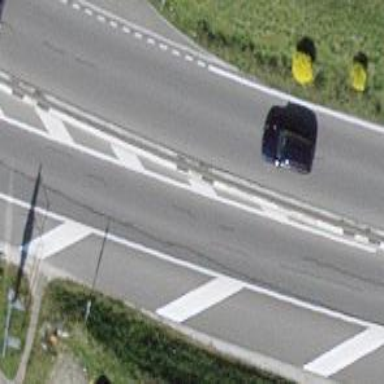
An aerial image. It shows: Asphalt road classified as primary highway.